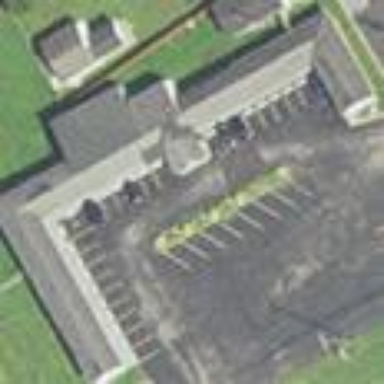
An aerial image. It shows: Building that is motel.